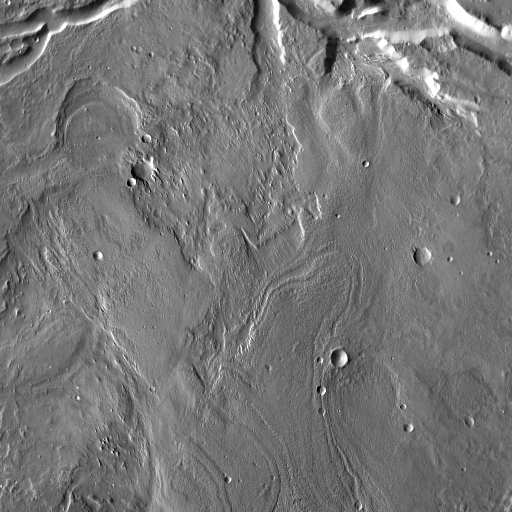
Crater classes present: Background, Other